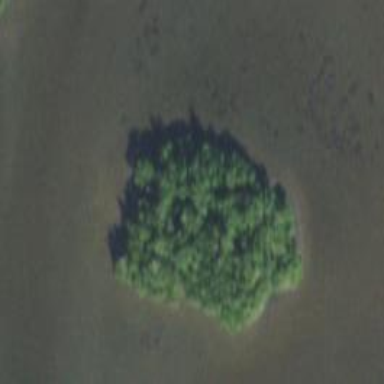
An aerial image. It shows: Image showing island.